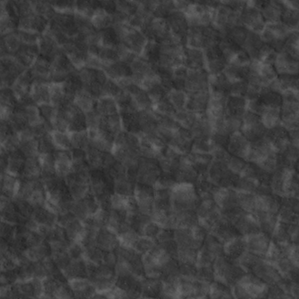
Label: non_frost